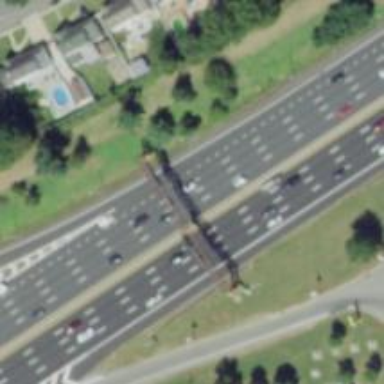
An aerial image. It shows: Urban freeway or expressway.